Question: Lets consider this example of code... Don't look at code, but at indents.
'''
protected function _hashPassword( $password, $salt, $nuts = '' ) {
if ( $nuts === '' ) {
$nuts = Kohana::config( 'a11n' )->nuts;
}
$password =
sha1(
$password
. $salt
. $nuts
);
return $password;
}
'''
It's taken from much bigger source code. As you can see, it's indented by 2 tabs. I want to somehow remove indent from it without using typing. Somehow.
If I use in-editor build-in 'Replace' function and remove those two tabs like...

I get something like this (not in all cases, but almost)...
'''
protected function _hashPassword( $password, $salt, $nuts = '' ) {
if ( $nuts === '' ) {
$nuts = Kohana::config( 'a11n' )->nuts;
}
$password =
sha1(
$password
. $salt
. $nuts
);
return $password;
}
'''
It's because there are more than only two tabs on one line and it replaces all 4 tabs.
Maybe there are any other solutions? Just don't suggest to write code without indents!
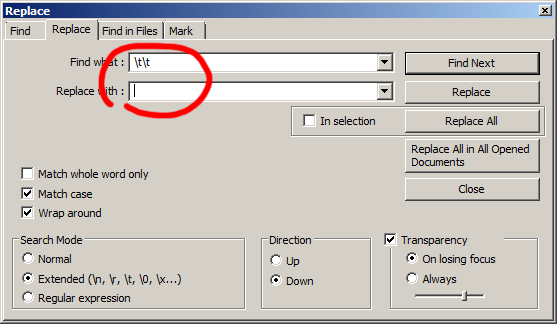
Answer: Select the code in your favorite modern editor, and hit +.